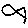
Label: fish